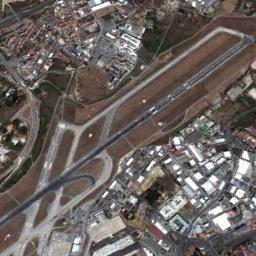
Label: airport